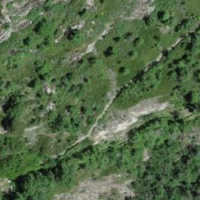
EUNIS habitat code: 32
Species observed at this site:
Prunus spinosa
Geranium sanguineum